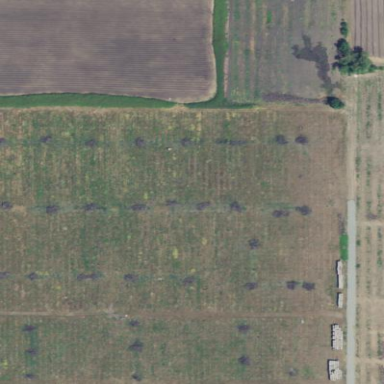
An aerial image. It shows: Orchard.